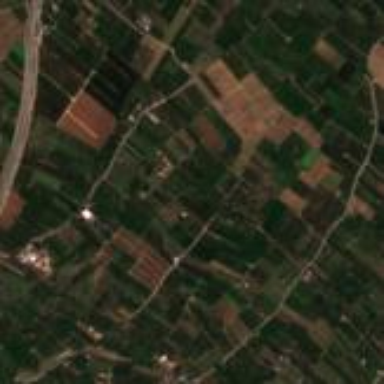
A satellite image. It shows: Orange orchard with rows of orange trees.